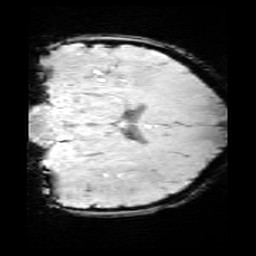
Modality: SWI
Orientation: coronal
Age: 11
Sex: male
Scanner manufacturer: siemens
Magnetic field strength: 3 T
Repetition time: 0.027 s
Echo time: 0.02 s